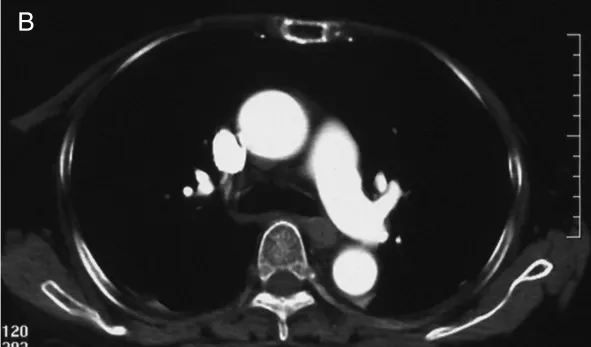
Pulmonary thromboembolism on computed tomography (CT) scan. B: Disappered thrombosis in the bilateral main pulmonary arteries.
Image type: radiology (ct)